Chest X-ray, AP view. Patient: 24 years old, sex M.
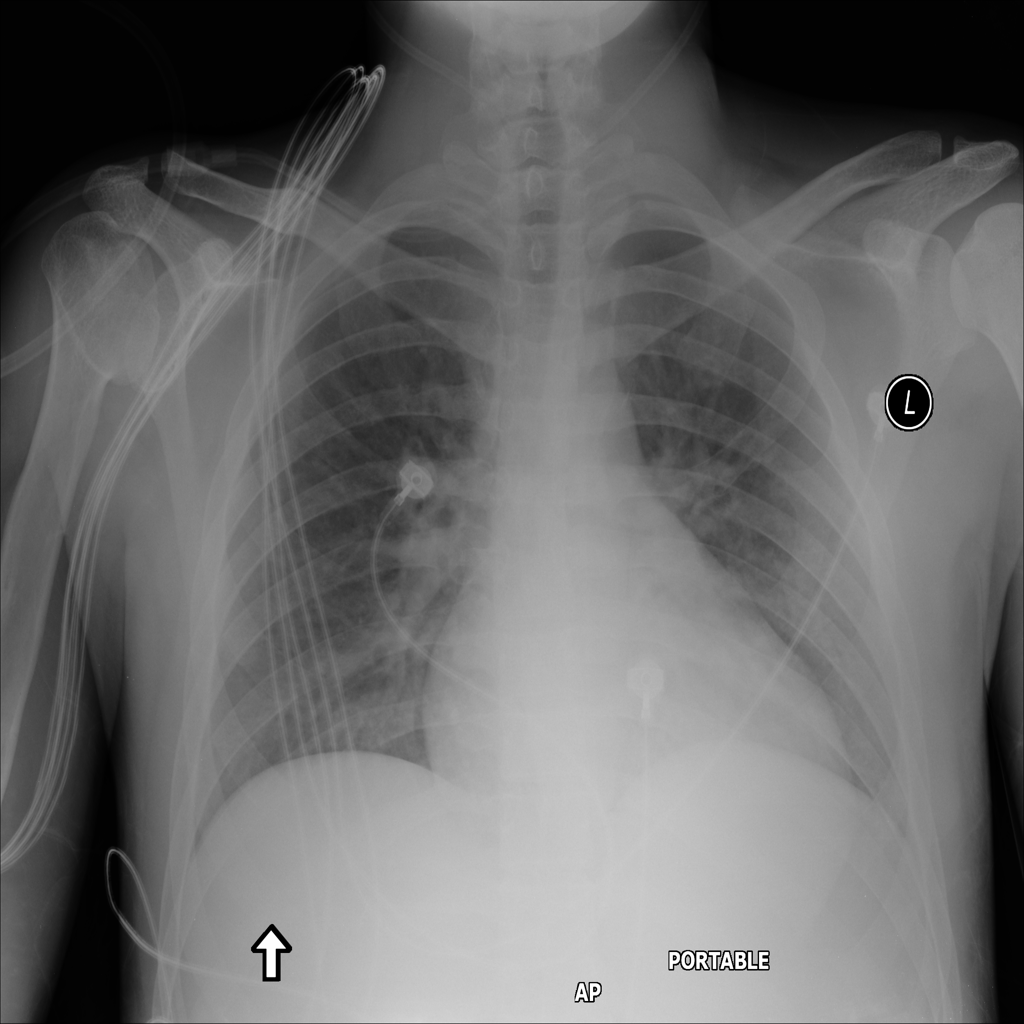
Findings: Cardiomegaly